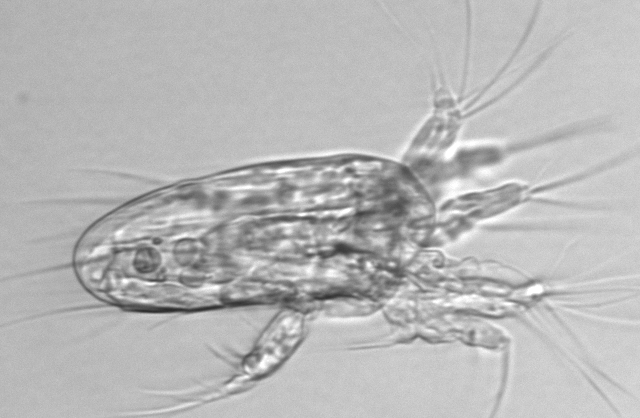
Label: Copepod_nauplii